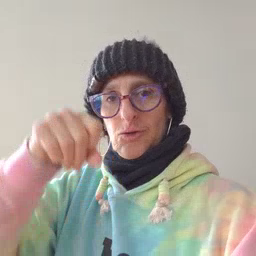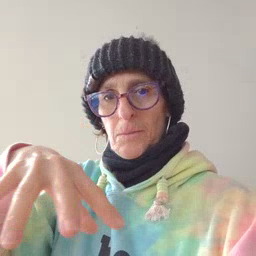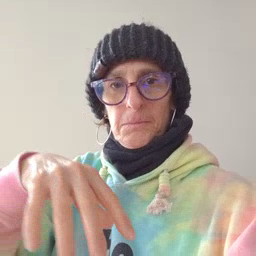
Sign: drop